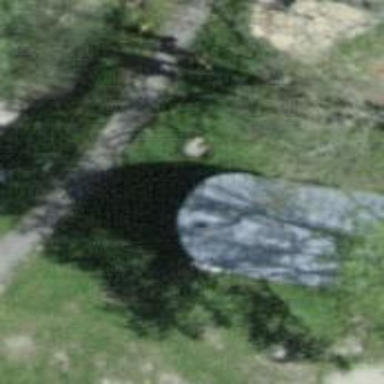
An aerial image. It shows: Picnic shelter designed for outdoor gatherings.